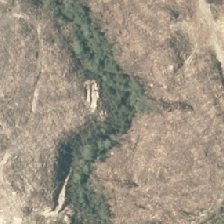
Land cover: harvested_forest